Field crop: maize
Growth stage: 1
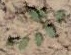
Species: convolvulus